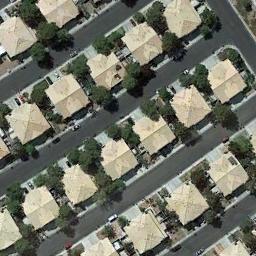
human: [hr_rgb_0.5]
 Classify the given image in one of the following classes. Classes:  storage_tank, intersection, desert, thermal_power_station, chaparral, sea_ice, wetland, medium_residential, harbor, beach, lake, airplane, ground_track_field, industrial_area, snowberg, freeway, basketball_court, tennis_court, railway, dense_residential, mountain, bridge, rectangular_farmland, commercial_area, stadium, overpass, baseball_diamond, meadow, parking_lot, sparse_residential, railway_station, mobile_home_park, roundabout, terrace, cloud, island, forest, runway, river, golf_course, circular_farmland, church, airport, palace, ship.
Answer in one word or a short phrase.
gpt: medium_residential